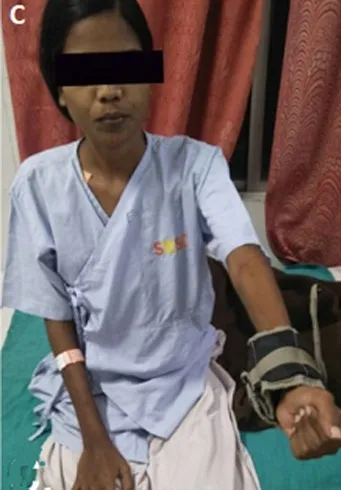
Patient is performing strength training with a weight cuff.
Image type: medical_photograph (skin_photograph)